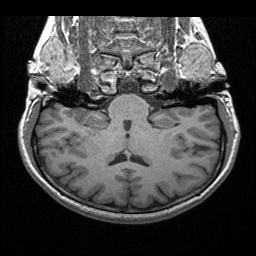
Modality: T1w
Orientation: sagittal